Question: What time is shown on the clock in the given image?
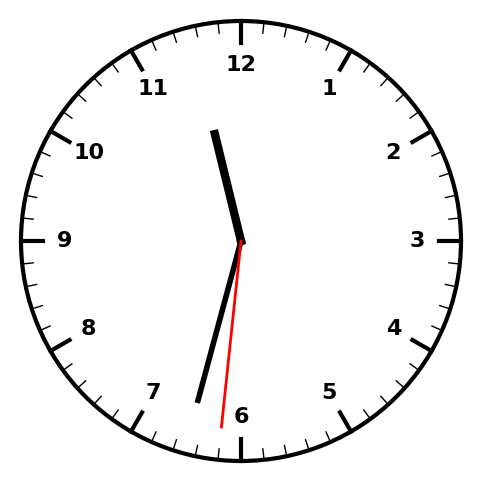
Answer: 11:32:31